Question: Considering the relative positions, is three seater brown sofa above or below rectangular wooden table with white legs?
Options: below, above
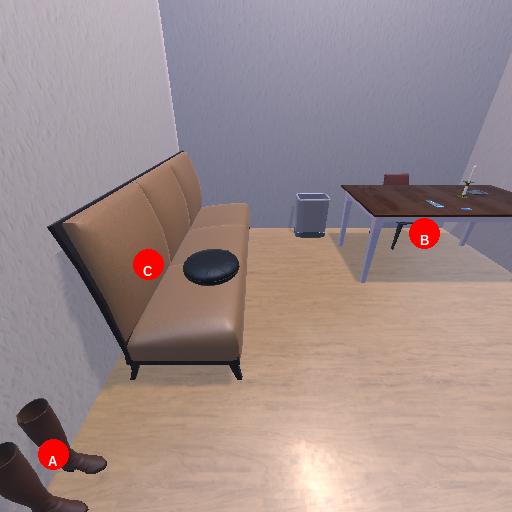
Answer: below